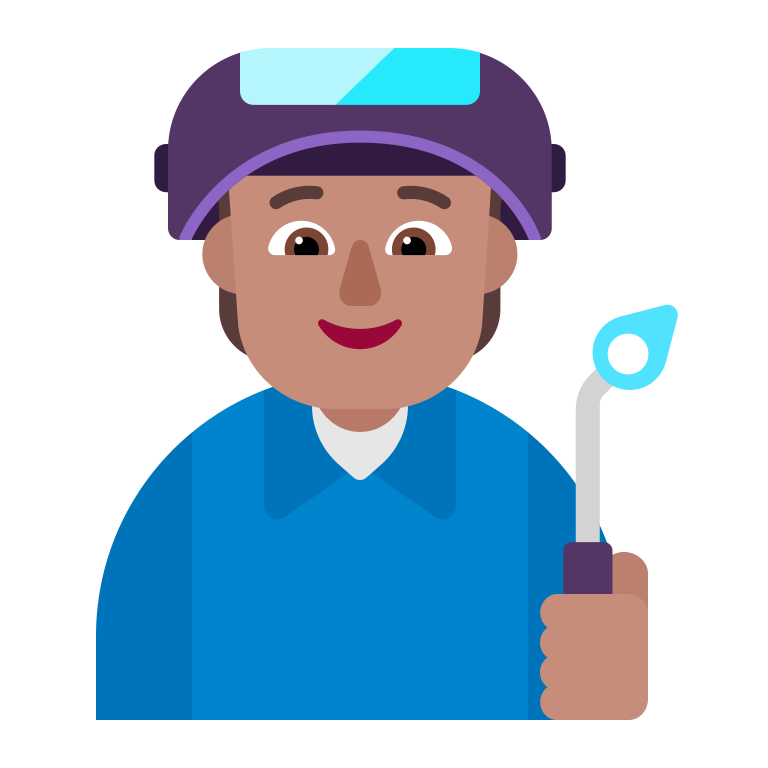
factory worker flat